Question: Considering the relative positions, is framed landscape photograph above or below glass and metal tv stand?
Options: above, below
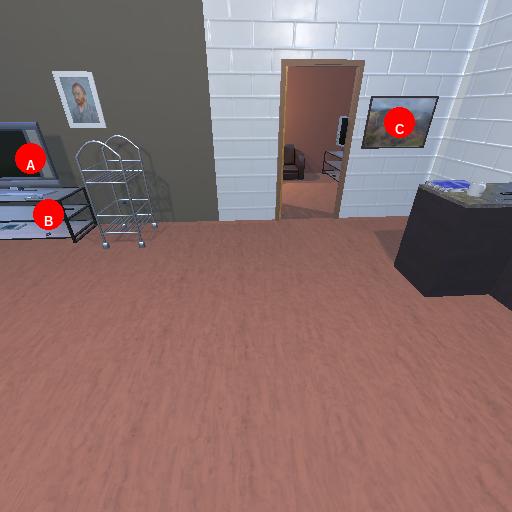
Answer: above